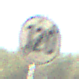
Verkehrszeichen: EndeGeschwindigkeit120
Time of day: MorningAfternoon
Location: Outdoor (Nature)
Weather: PartlyCloudy
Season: NotSpecified
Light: Natural